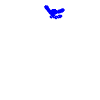
Particle: electron